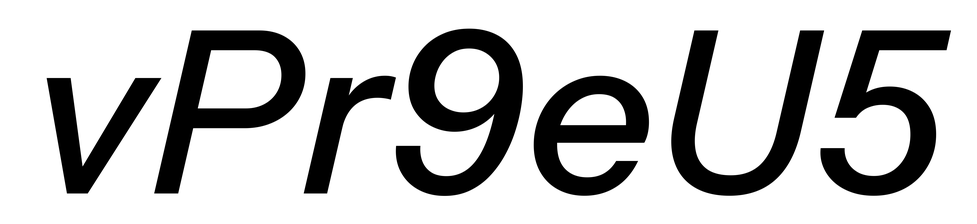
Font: InstrumentSans-Italic_Medium_Italic